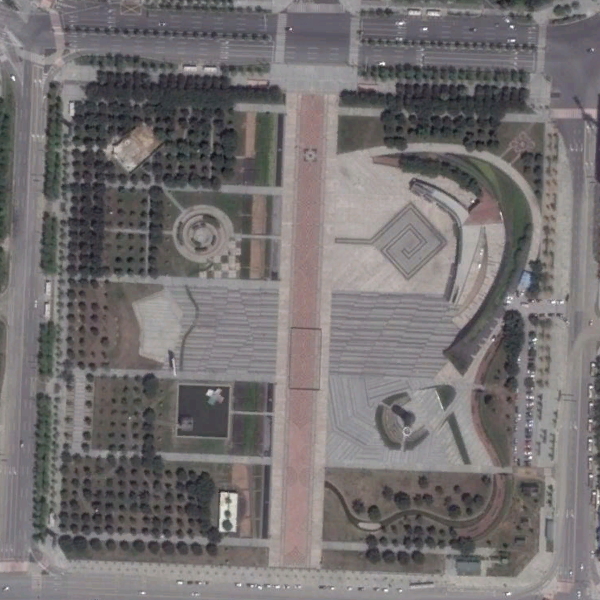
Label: Square